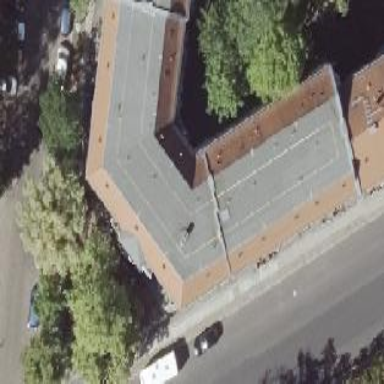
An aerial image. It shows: Building consisting of apartments with double saltbox roof shape.